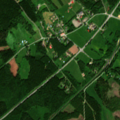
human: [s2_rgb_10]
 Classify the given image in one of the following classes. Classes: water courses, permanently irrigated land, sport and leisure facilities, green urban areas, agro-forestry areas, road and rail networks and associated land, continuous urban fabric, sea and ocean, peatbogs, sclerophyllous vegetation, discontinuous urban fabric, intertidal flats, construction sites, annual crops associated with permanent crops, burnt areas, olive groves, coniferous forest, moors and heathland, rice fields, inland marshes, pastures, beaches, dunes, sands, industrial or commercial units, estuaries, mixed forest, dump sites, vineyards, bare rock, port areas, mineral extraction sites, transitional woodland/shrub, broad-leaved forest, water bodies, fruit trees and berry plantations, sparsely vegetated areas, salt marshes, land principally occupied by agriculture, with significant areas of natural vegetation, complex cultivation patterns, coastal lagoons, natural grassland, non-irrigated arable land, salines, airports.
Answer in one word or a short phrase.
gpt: land principally occupied by agriculture, with significant areas of natural vegetation, broad-leaved forest, mixed forest